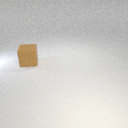
large brown rubber cube